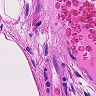
Metastatic tissue present: no